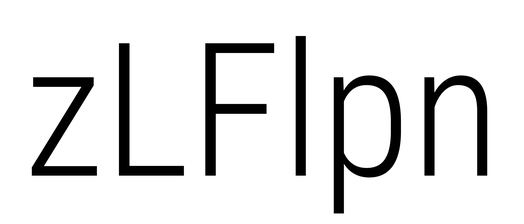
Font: Roboto_Condensed_Light